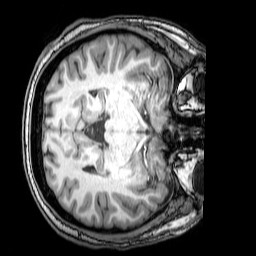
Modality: T1w
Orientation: axial
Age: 25
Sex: male